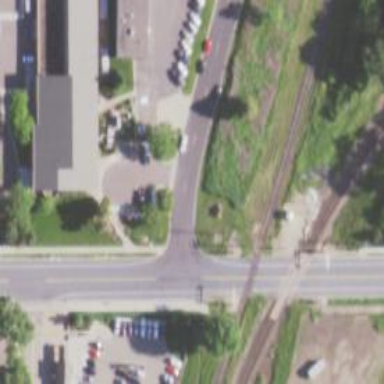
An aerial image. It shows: Railway crossing with lights and diagonal stripes.